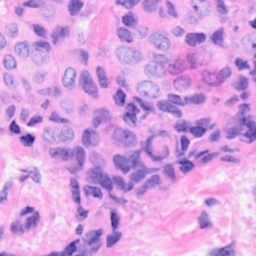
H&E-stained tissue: Breast